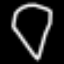
Label: diamond